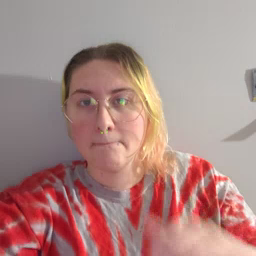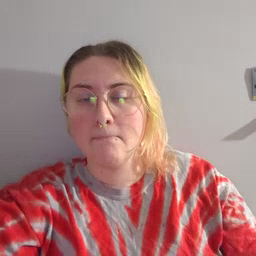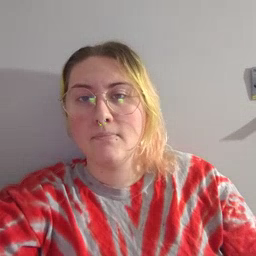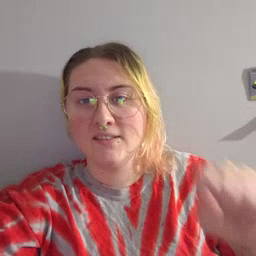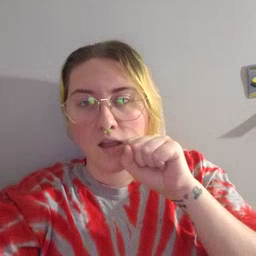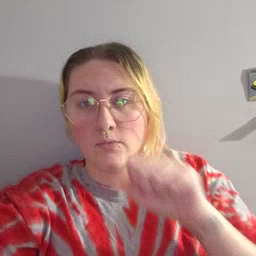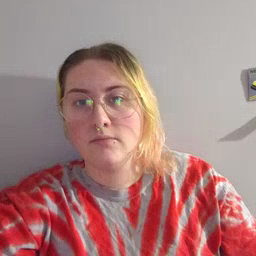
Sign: carrot